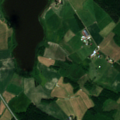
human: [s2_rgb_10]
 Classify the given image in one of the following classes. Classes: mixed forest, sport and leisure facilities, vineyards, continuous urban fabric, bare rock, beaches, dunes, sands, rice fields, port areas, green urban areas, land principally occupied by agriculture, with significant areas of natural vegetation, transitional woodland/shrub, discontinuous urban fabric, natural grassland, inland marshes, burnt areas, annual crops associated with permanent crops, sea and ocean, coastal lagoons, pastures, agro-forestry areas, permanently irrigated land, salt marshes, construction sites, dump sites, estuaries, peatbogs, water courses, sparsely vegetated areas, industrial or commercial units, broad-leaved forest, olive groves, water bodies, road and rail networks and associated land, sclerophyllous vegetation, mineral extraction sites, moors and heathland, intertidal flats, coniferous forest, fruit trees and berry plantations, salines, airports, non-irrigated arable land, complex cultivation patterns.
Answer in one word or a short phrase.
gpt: non-irrigated arable land, land principally occupied by agriculture, with significant areas of natural vegetation, coniferous forest, mixed forest, water bodies